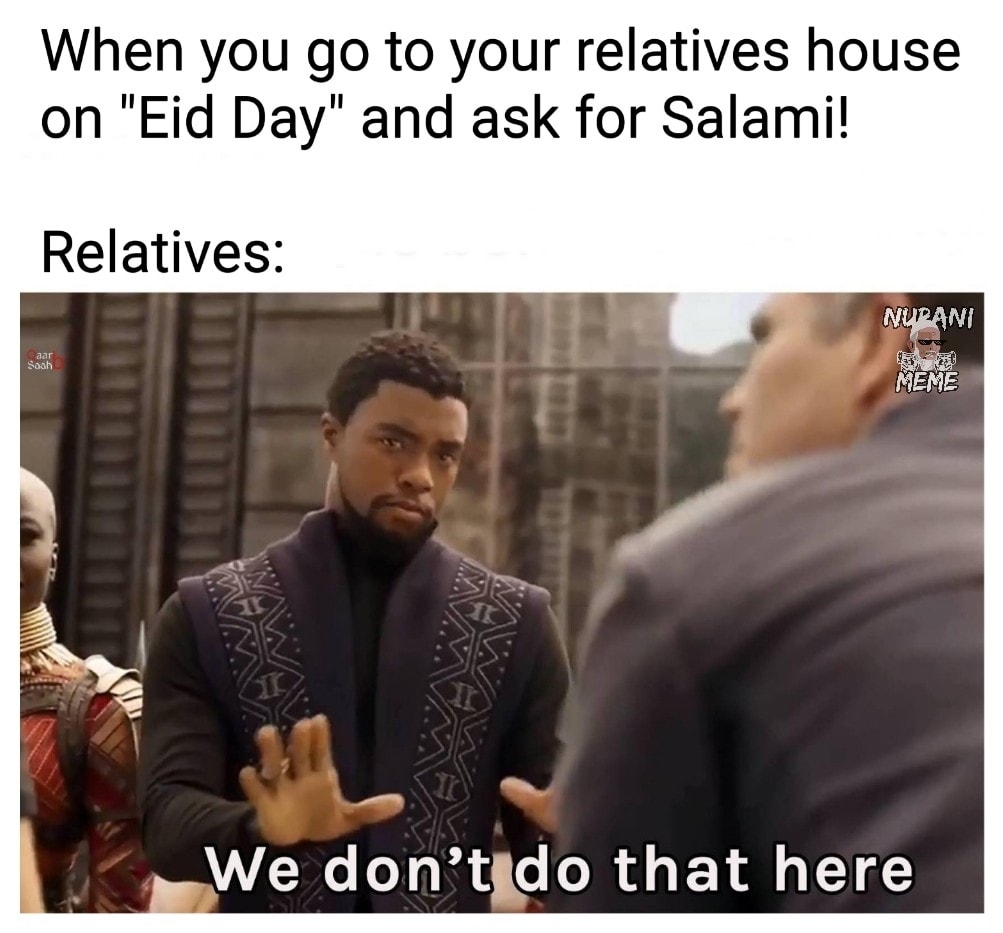
Caption: When tou go to your relatives house on "Eid Day" and ask for Salami ! Relatives :  We don't do that here
Label: non-hate